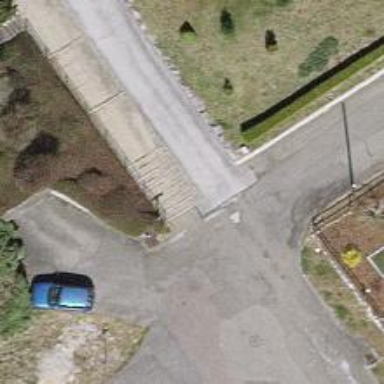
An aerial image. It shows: Alleyway designated as service road.